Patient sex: F
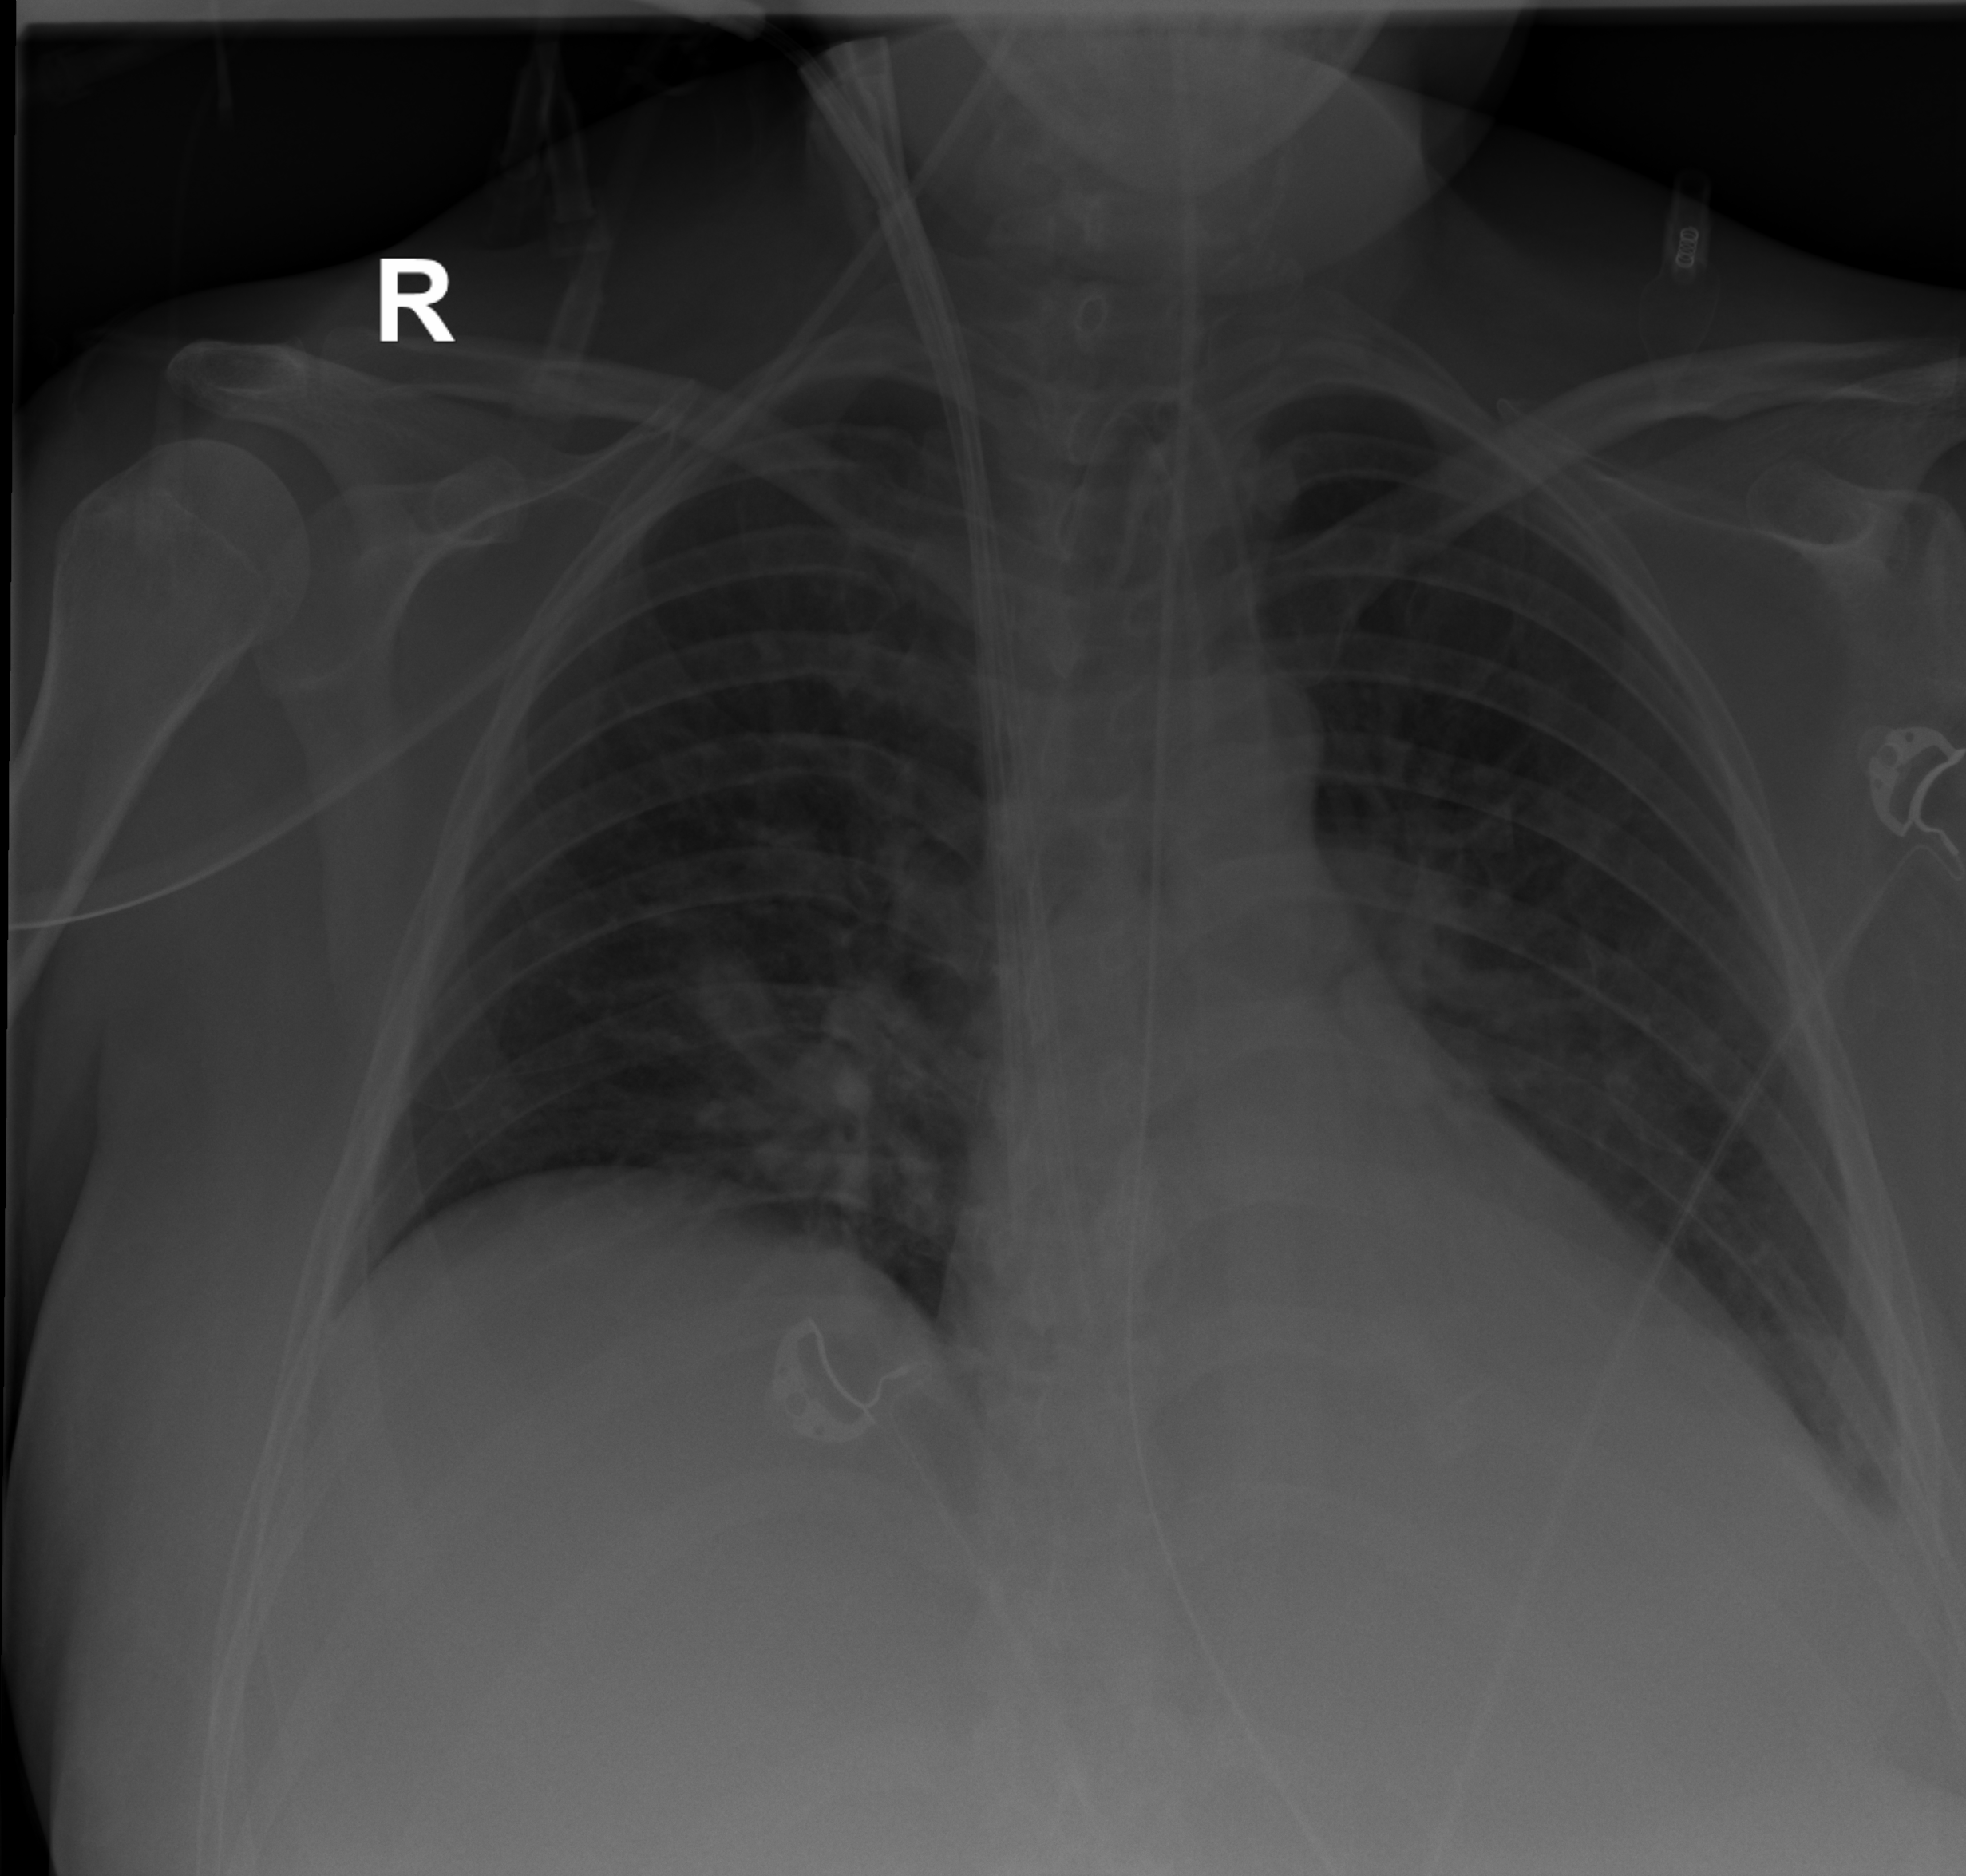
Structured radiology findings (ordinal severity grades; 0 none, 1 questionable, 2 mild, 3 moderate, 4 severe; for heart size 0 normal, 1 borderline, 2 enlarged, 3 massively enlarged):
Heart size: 1
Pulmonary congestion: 2
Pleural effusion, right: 2
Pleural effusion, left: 2
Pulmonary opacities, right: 2
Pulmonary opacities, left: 2
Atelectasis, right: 0
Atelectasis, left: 2